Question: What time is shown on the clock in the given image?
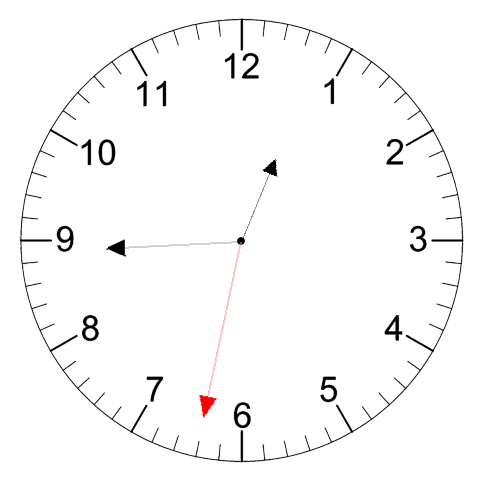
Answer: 12:44:32